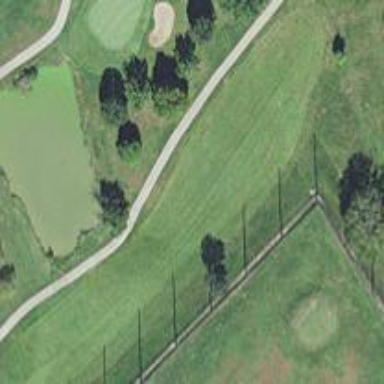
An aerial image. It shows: Golf hole.